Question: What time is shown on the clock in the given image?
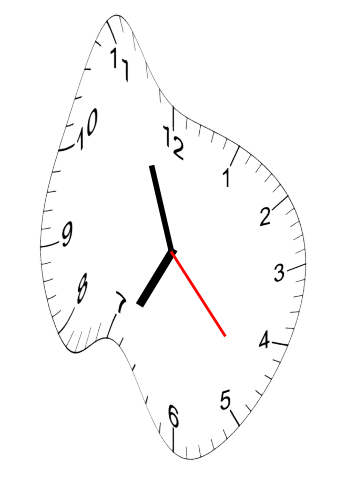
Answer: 06:56:23